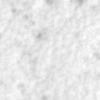
Label: no_change